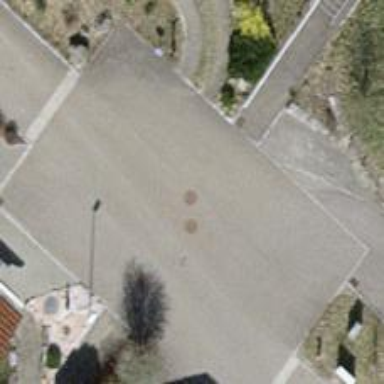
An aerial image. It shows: Turning circle on the road.